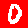
Digit: 0